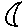
Label: moon